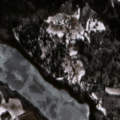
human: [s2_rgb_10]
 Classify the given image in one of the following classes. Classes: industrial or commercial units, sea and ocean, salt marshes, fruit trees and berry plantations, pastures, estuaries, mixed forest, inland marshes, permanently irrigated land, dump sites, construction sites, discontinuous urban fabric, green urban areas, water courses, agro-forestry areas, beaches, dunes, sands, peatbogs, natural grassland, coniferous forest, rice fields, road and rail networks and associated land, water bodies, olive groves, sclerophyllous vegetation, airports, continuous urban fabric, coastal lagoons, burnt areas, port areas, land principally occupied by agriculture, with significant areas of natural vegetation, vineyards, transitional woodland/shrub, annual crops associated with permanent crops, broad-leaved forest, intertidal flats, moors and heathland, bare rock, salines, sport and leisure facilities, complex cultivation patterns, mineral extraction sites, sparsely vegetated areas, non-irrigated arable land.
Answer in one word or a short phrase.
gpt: non-irrigated arable land, fruit trees and berry plantations, complex cultivation patterns, mixed forest, water bodies